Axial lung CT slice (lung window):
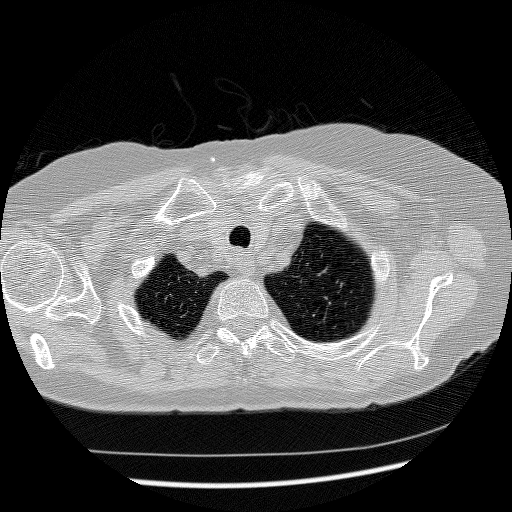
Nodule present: no